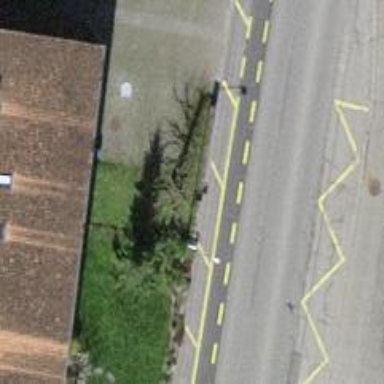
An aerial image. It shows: Bus stop with platform for public transport.